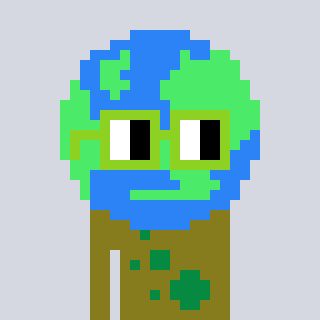
a pixel art character with square light green glasses, a earth-shaped head and a gunk-colored body on a cool background